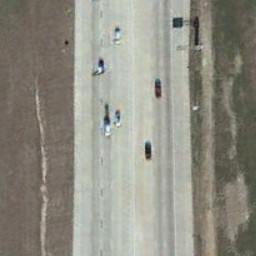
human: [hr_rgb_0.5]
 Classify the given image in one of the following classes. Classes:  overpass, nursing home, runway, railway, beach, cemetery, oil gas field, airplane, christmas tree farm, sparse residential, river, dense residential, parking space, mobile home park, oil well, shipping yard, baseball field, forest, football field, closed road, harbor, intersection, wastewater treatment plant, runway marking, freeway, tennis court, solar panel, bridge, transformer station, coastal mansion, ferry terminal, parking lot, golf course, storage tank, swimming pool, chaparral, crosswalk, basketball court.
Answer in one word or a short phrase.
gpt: freeway